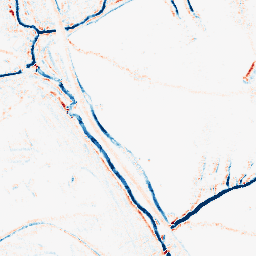
Category: morphological
Decomposition family: morphological_square
Decomposition parameters: operation: average
size: 5
Upsampling method: quartic
Upsampling parameters: scale: 8
Upsampling scale: 8